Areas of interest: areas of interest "Riverside New Village Comprehensive Market"
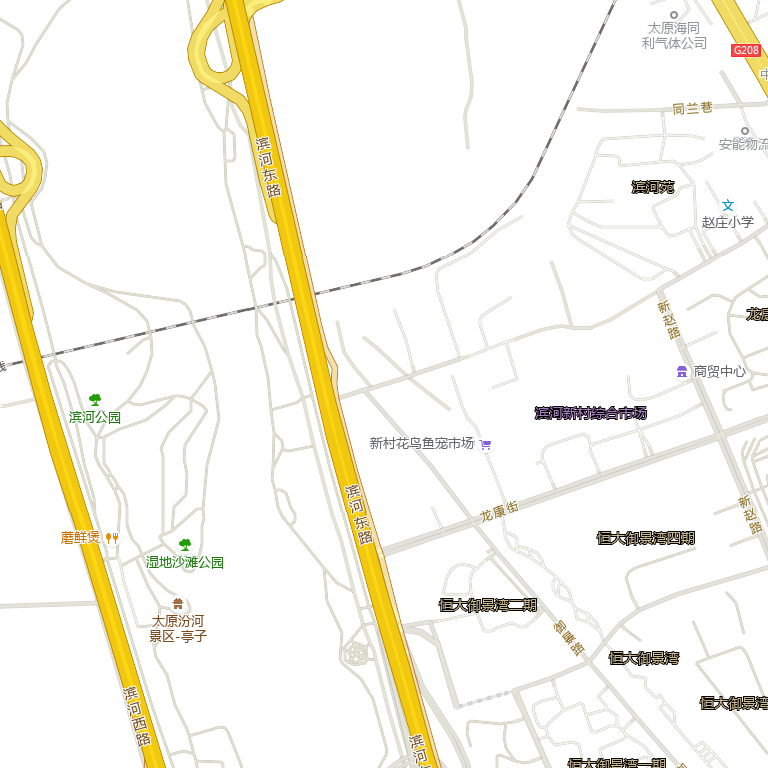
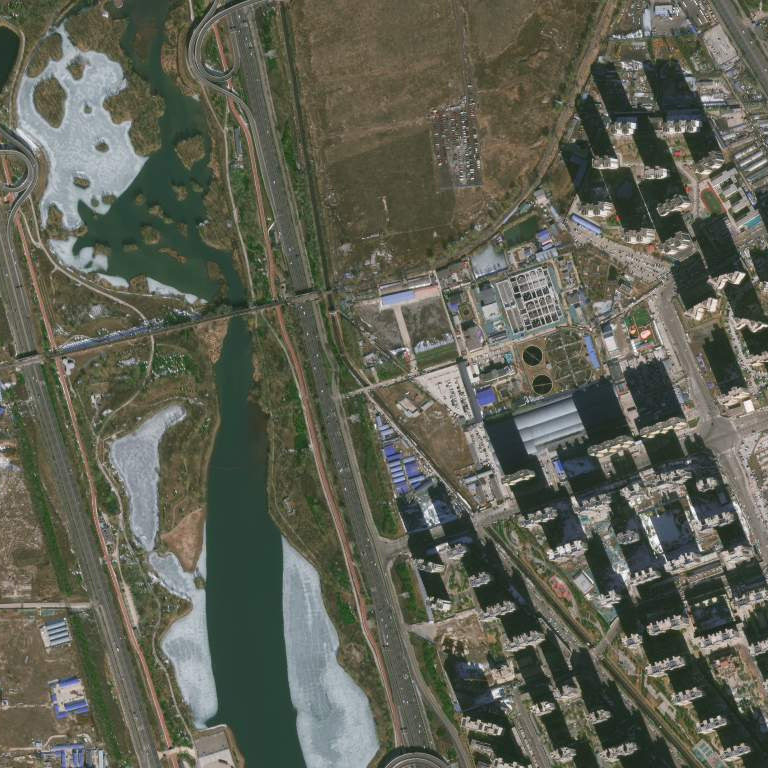